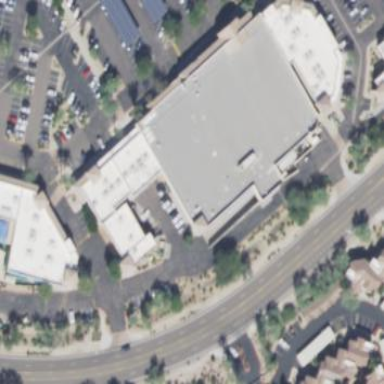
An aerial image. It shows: Supermarket located in building.